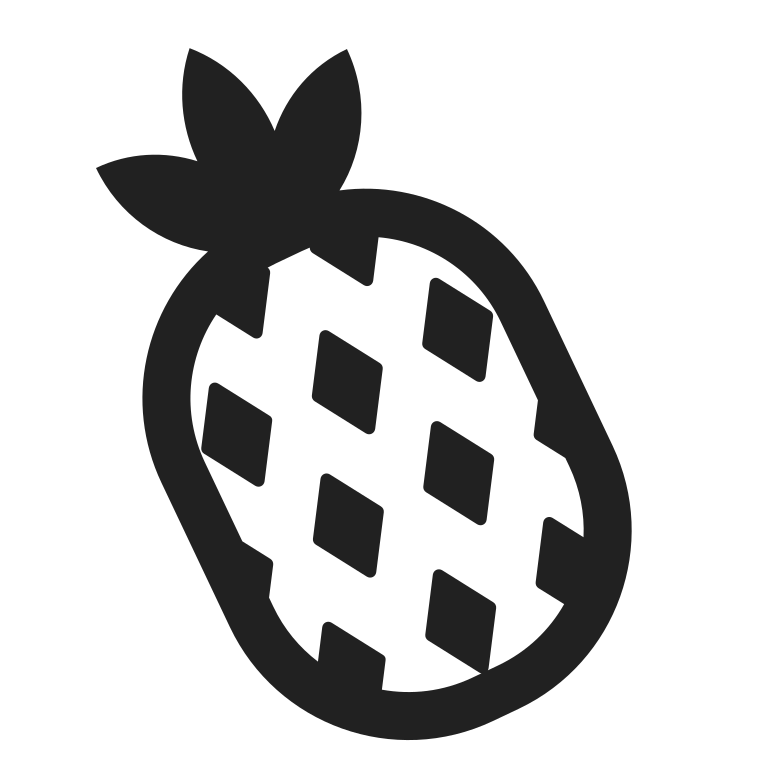
pineapple high contrast